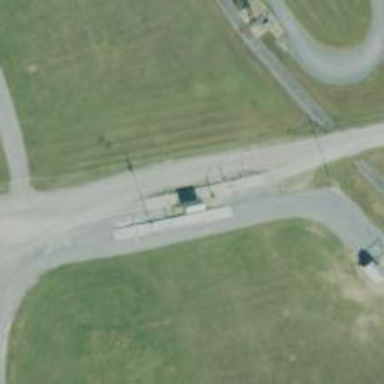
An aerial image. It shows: Weighbridge facility.